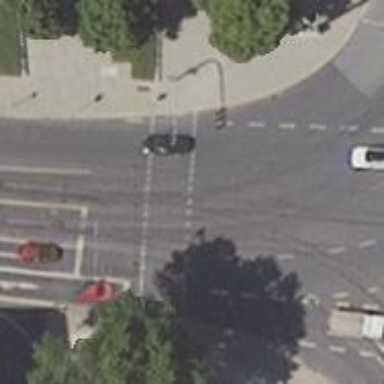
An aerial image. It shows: Railway crossing.